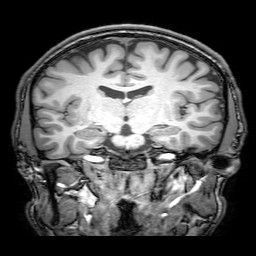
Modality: T1w
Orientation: sagittal
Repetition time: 0.00828 s
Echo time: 0.00388 s